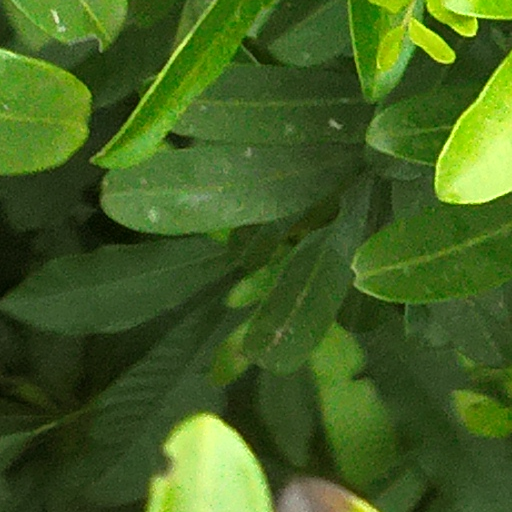
Species: Simarouba amara
GBIF accepted scientific name: Simarouba amara
Crown area (m\u00b2): 76.112